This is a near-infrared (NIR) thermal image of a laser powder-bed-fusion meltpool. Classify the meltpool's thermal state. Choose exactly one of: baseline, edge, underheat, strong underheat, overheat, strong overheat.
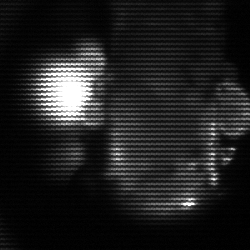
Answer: strong underheat